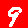
Digit: 9